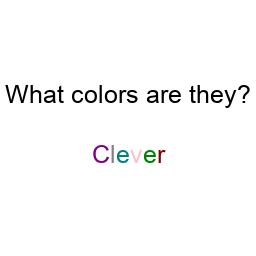
Color: purple, gray, teal, pink, green, maroon
Background color: white
Question text color: black